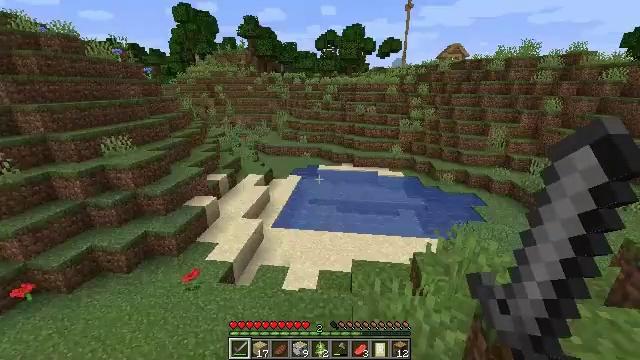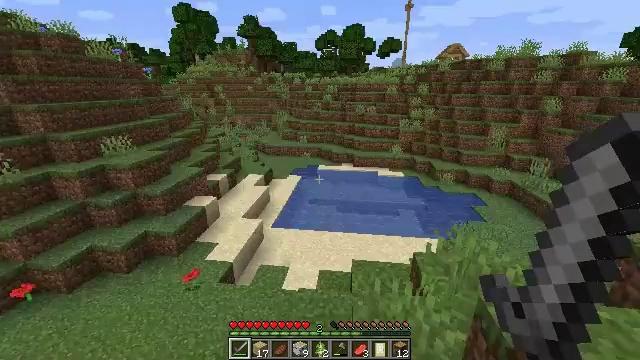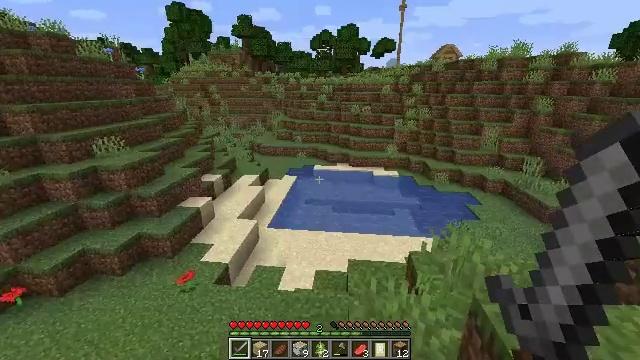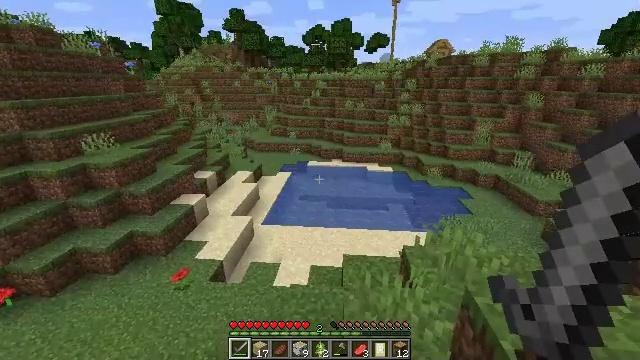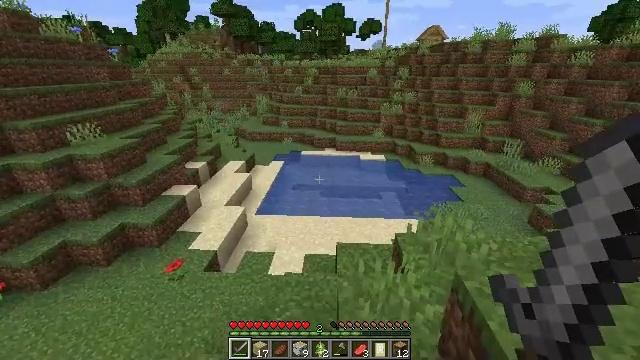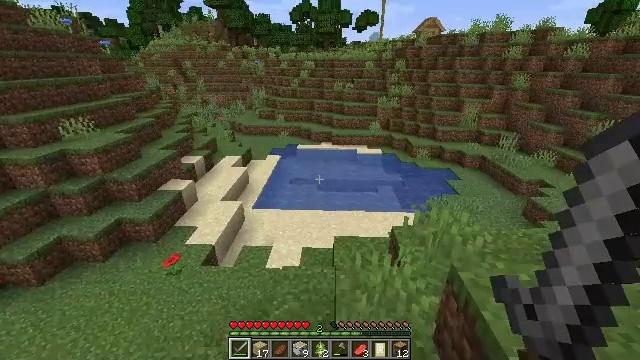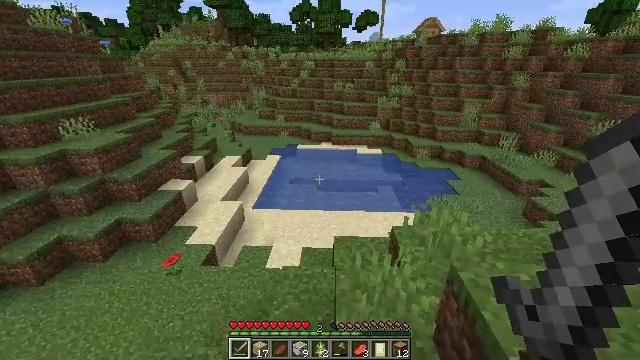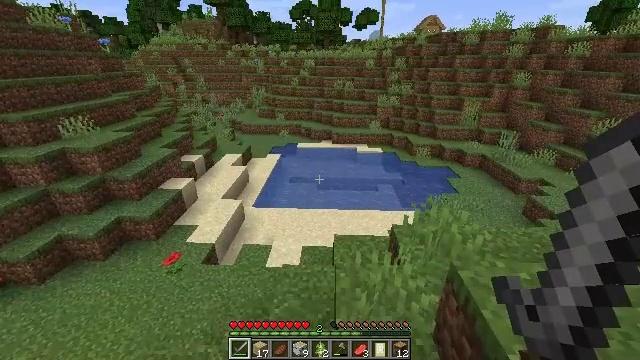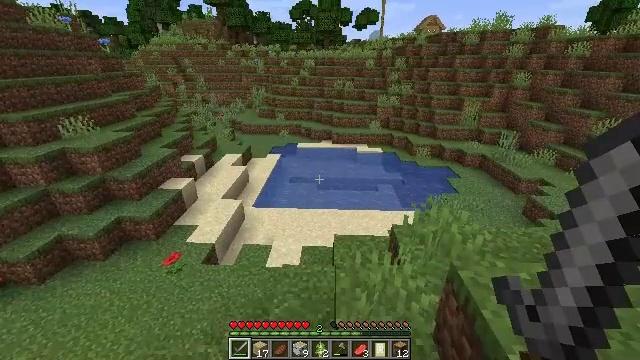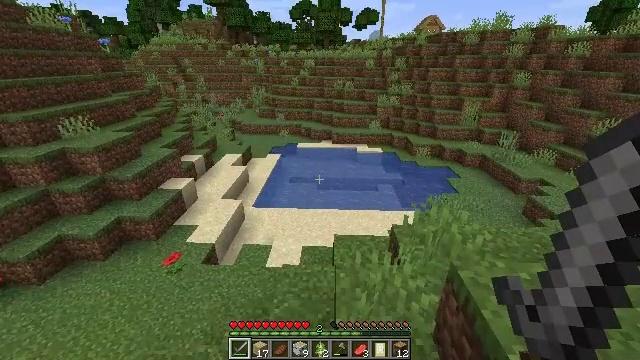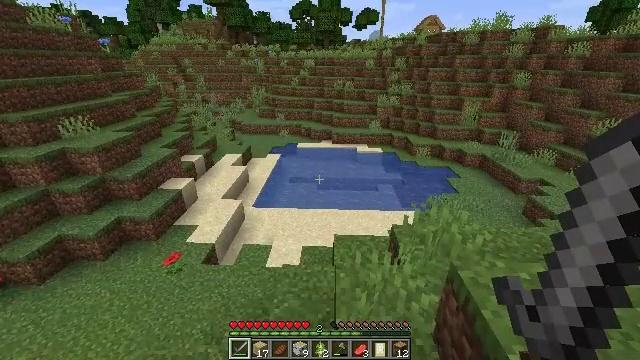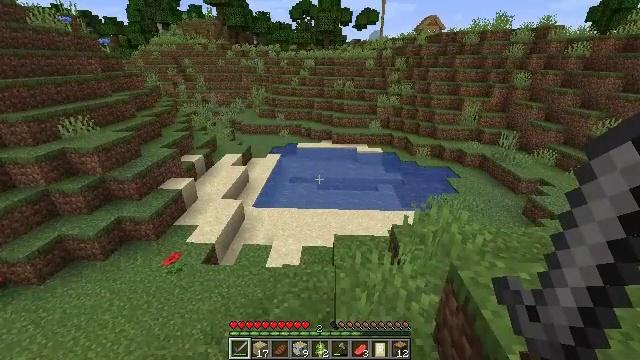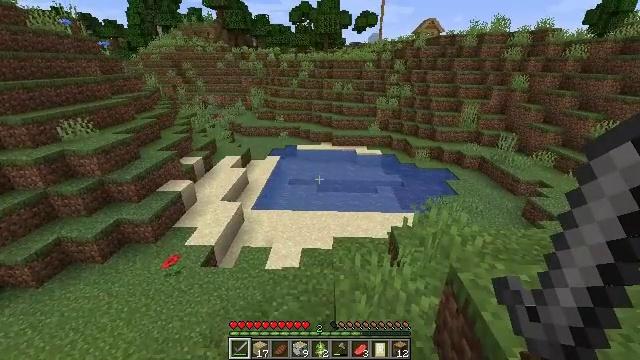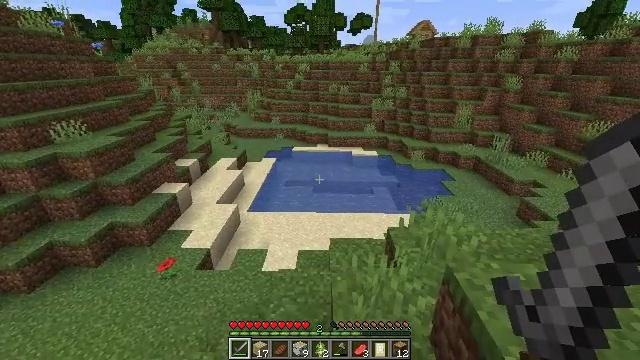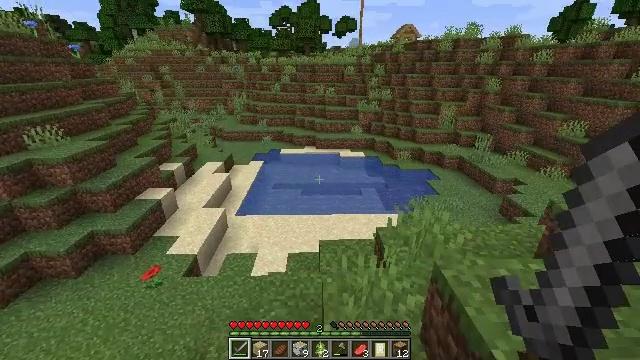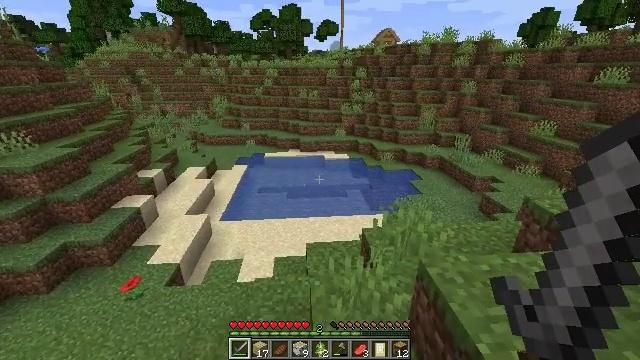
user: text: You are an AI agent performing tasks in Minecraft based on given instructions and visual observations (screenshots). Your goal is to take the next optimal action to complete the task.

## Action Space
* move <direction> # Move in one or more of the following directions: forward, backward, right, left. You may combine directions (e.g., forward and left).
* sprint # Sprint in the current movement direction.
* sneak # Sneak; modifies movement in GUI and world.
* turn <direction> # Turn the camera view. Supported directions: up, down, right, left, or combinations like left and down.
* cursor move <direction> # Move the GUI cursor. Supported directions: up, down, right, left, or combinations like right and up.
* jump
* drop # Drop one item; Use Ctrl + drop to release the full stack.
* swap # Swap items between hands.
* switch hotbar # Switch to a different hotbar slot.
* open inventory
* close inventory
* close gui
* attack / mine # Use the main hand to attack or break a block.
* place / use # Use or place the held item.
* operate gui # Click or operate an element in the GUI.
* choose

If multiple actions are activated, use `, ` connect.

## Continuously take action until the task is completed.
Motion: motion action
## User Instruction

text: Retrieve the white bed for later use.
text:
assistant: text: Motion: no_op
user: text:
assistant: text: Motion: turn right
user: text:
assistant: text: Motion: turn right
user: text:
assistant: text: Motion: turn right and down
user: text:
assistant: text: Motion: turn down
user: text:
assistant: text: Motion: no_op
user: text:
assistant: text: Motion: no_op
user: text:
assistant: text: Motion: no_op
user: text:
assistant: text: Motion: no_op
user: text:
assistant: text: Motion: no_op
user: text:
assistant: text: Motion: no_op
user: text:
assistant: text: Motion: sprint
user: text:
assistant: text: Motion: sprint
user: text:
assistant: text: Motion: sprint, turn right
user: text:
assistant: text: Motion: sprint, turn right
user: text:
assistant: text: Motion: sprint, turn right and up
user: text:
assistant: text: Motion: sprint, turn up
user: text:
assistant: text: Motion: sprint
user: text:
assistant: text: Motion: sprint
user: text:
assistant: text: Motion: sprint
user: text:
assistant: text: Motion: no_op
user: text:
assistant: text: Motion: turn right and up
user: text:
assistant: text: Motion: turn right and down
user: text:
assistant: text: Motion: turn right and down
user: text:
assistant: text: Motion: turn right
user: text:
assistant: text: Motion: sprint, turn right
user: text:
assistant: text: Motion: sprint, turn right and up
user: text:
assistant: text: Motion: sprint, turn right and up
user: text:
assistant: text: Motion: sprint, turn right
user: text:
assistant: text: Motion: sprint